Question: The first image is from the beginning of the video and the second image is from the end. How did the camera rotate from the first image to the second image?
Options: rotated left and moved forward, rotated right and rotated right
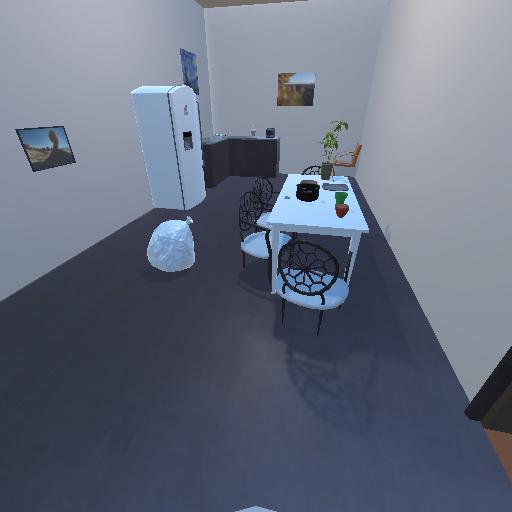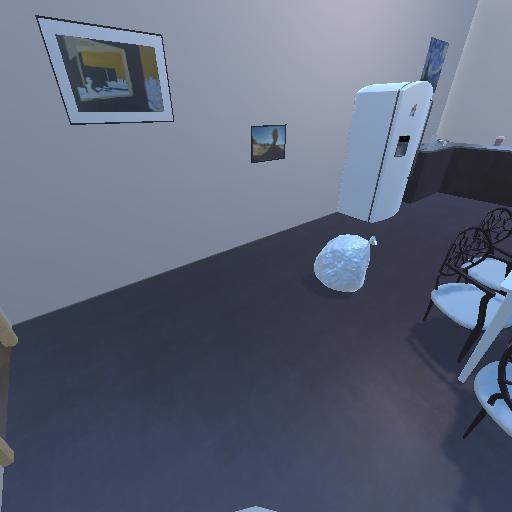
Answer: rotated left and moved forward